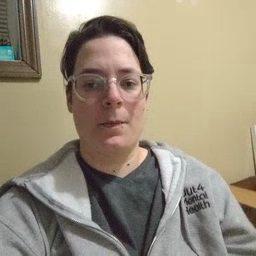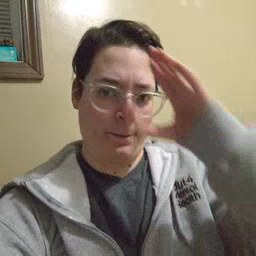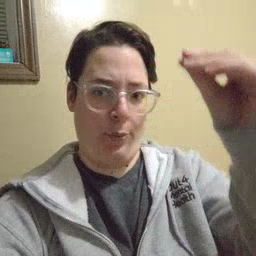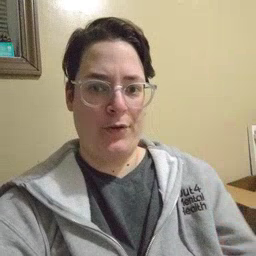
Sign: boy